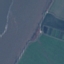
Land use / land cover: River